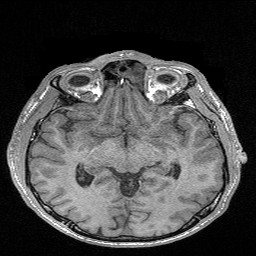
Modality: FLASH
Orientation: coronal
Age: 30
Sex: male